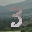
Label: 3